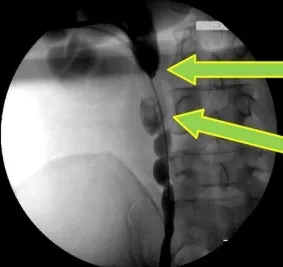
Close-up view of the stenosis site and ureteral polyps with flexible ureteroscope (center/right side).
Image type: radiology (x_ray)